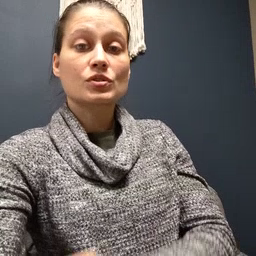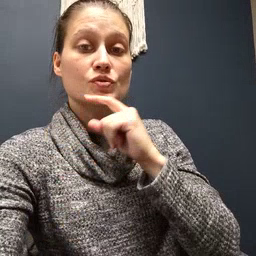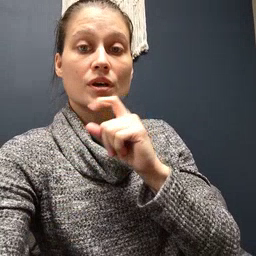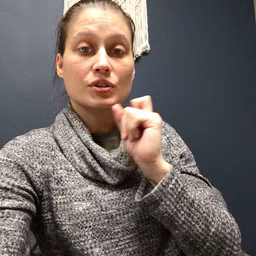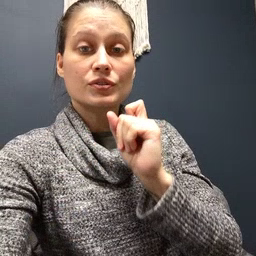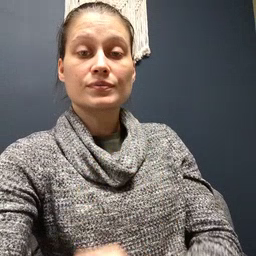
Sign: dryer